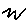
Label: zigzag